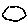
Label: hexagon